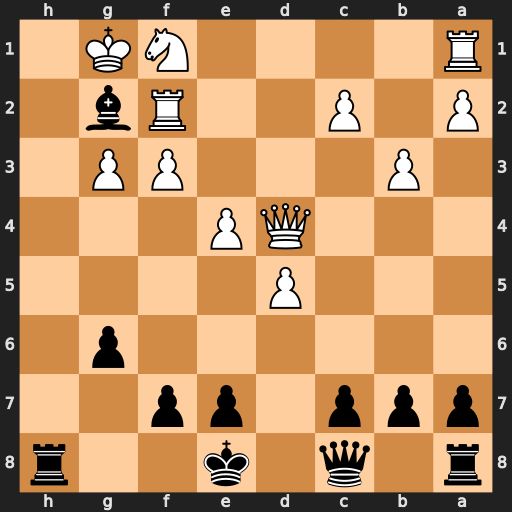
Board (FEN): r1q1k2r/ppp1pp2/6p1/3P4/3QP3/1P3PP1/P1P2Rb1/R4NK1
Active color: b
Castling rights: kq
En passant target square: -
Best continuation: Rh1+ Kxg2 Qh3#